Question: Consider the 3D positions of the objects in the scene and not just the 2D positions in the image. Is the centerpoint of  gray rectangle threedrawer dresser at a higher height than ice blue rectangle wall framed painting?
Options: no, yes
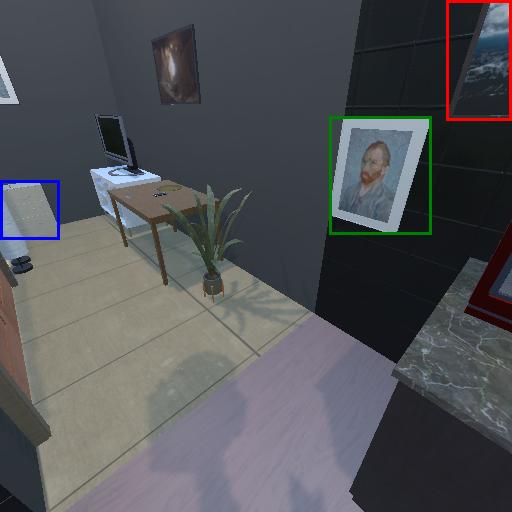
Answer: no